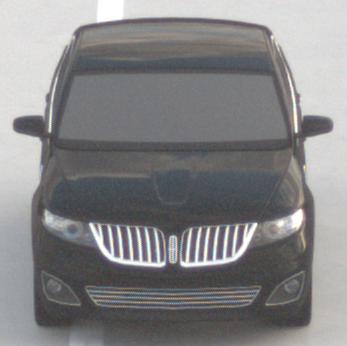
Make: Lincoln
Model: MKS
Detailed model: -
Model produced from: 2008
Model produced until: 2011
Doors: 4
Color: black
Road condition: dry road
Daytime: sunrise or sunset
Contrast: low contrast